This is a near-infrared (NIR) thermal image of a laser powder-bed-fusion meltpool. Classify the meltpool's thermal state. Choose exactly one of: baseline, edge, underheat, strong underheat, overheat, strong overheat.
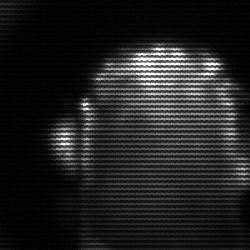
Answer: baseline